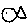
Label: fish